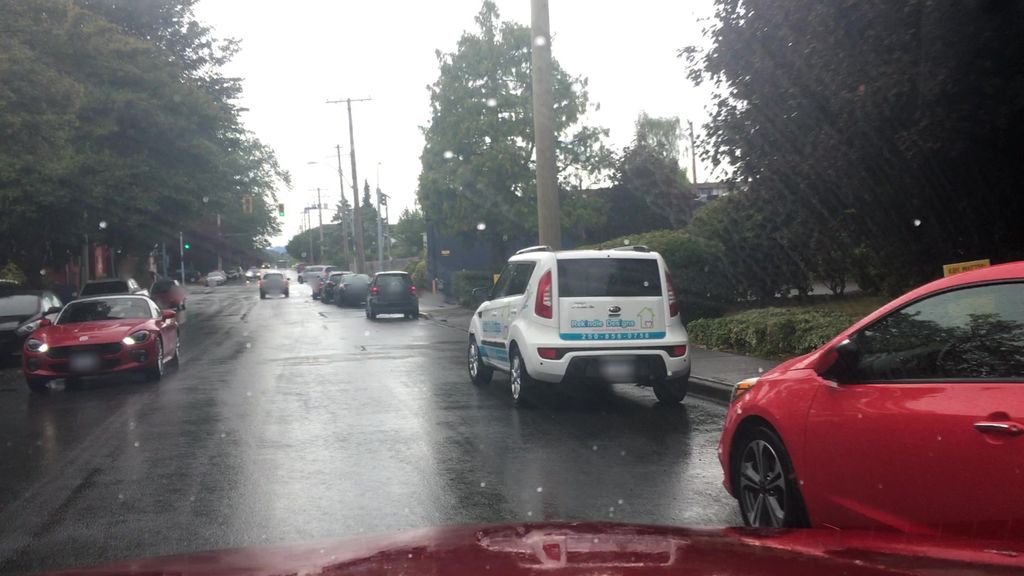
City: victoria